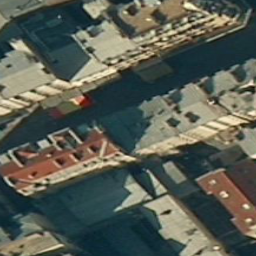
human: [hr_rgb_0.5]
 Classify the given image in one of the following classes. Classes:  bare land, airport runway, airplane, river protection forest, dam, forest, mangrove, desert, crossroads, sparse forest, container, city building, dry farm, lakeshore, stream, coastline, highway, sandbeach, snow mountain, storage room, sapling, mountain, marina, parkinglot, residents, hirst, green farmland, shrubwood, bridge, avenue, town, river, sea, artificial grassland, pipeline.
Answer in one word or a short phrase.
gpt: city building